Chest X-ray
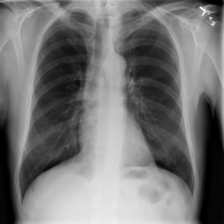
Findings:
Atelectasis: negative
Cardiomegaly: negative
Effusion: negative
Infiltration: negative
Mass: negative
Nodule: negative
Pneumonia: negative
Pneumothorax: negative
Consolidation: negative
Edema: negative
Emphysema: negative
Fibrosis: negative
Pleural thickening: negative
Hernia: negative